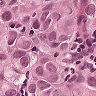
Metastatic tissue present: yes